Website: macys
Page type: customer-info-address
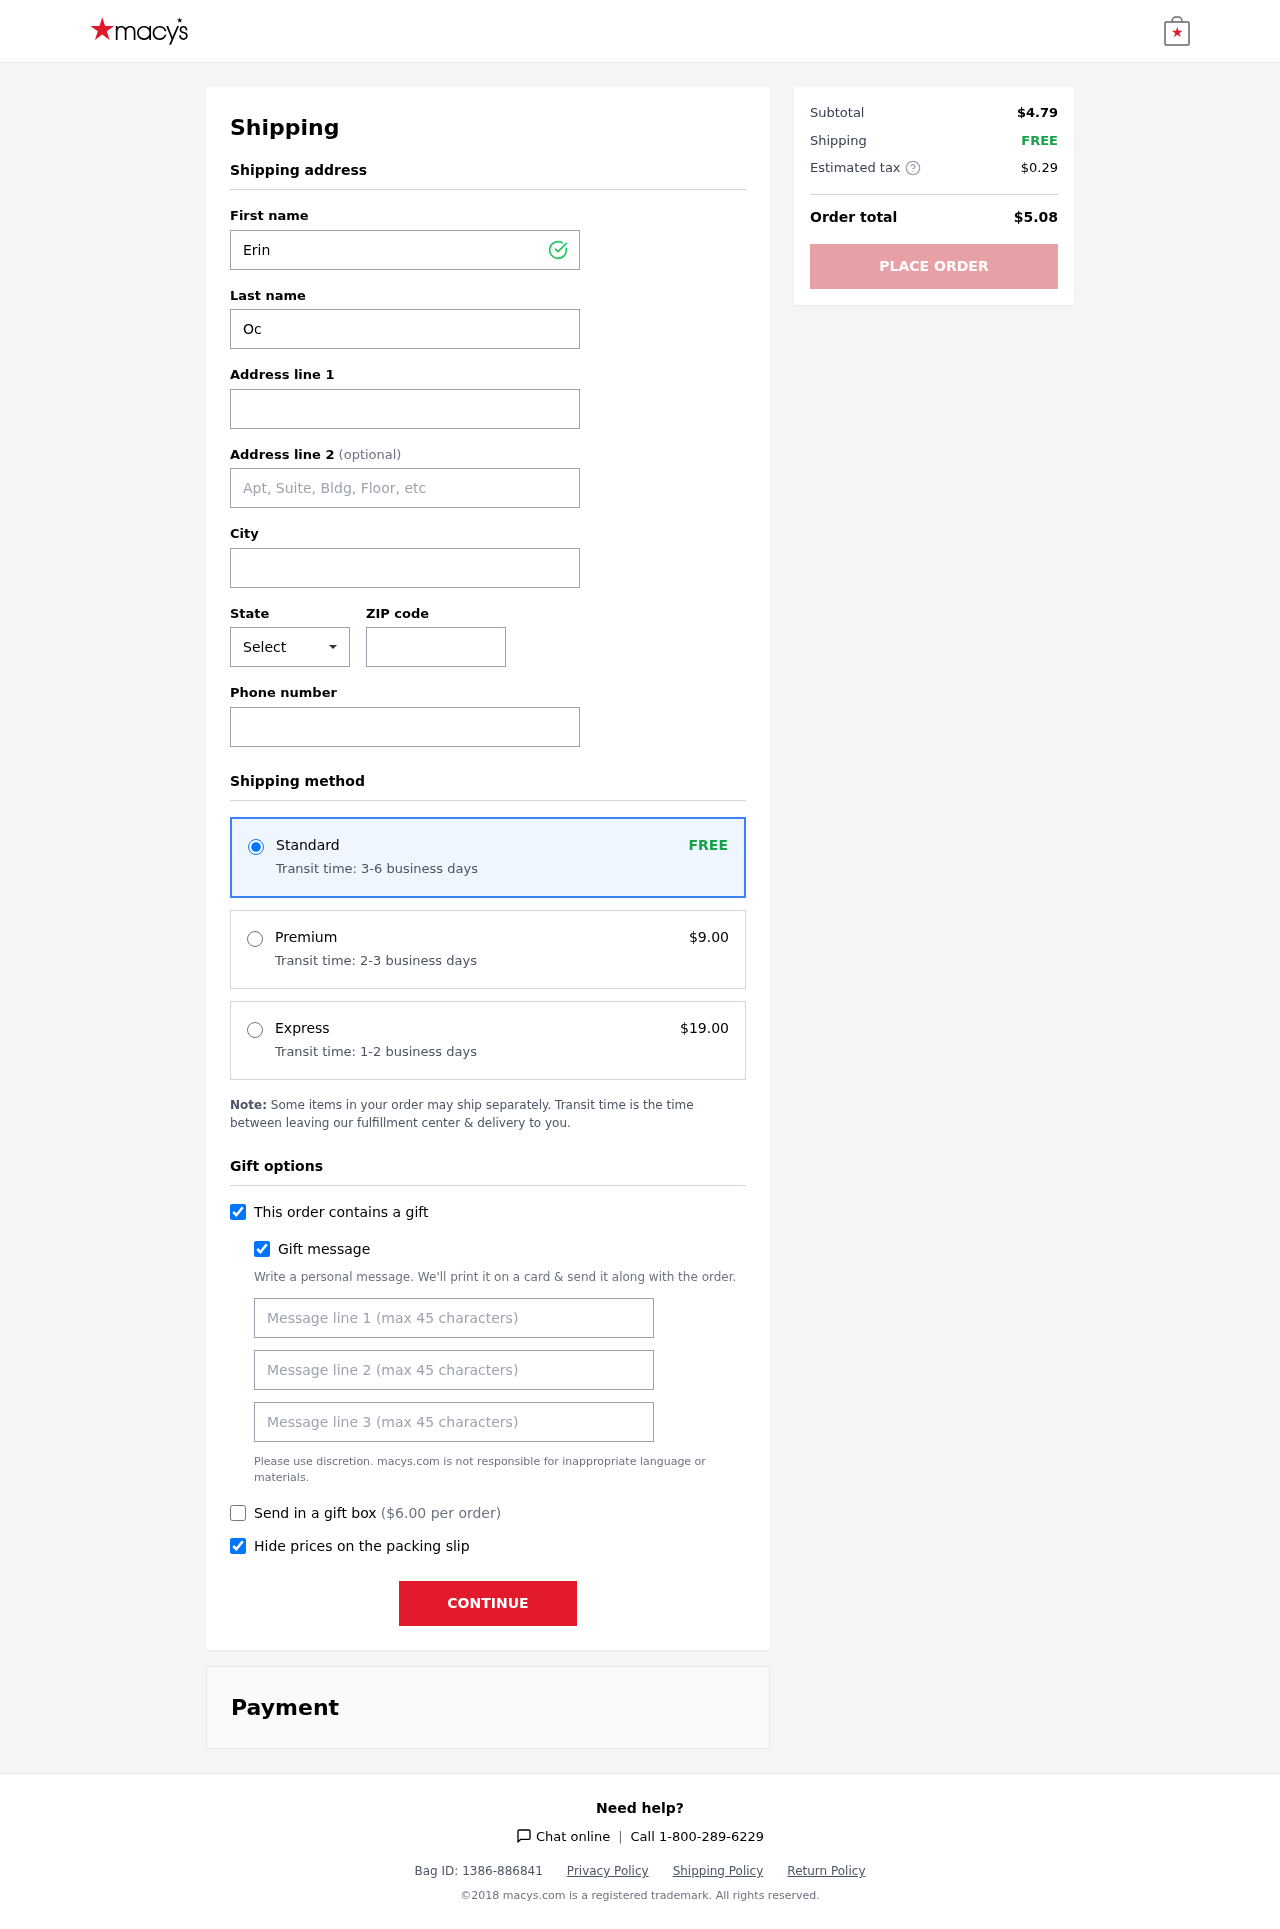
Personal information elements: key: PII_CITY
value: Melissabury
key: PII_FIRSTNAME
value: Erin
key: PII_GIFT_MESSAGE
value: Hey Louis, I thought of you when I spotted these tasty mini waffles! Perfect for those busy mornings or whenever you need a sweet treat. Hope they add a little joy to your day!  Erin
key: PII_LASTNAME
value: Ochoa
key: PII_PHONE
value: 5032975417
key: PII_POSTCODE
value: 88393
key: PII_STATE_ABBR
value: KY
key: PII_STREET
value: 134 Floyd Walks Apt. 900
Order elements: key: ORDER_SHIPPING_STANDARD
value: FREE
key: ORDER_SHIPPING_STANDARD_TIME
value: Transit time: 3-6 business days
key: ORDER_SHIPPING_PREMIUM
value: $9.00
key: ORDER_SHIPPING_PREMIUM_TIME
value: Transit time: 2-3 business days
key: ORDER_SHIPPING_EXPRESS
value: $19.00
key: ORDER_SHIPPING_EXPRESS_TIME
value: Transit time: 1-2 business days
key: ORDER_GIFT_BOX_FEE
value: $6.00
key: ORDER_SUBTOTAL
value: $4.79
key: ORDER_SHIPPING_COST
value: FREE
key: ORDER_TAX
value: $0.29
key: ORDER_TOTAL
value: $5.08